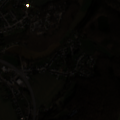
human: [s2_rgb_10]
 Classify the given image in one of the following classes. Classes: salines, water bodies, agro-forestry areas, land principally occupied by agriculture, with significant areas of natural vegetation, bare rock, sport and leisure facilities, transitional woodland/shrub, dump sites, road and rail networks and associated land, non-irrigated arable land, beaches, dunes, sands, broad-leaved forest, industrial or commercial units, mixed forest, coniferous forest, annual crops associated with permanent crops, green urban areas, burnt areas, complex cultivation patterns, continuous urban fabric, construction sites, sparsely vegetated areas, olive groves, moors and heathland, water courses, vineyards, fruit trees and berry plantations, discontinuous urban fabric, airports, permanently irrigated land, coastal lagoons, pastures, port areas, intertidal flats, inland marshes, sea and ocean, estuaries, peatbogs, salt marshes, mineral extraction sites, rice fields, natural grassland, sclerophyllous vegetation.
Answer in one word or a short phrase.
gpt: discontinuous urban fabric, non-irrigated arable land, pastures, land principally occupied by agriculture, with significant areas of natural vegetation, broad-leaved forest, mixed forest